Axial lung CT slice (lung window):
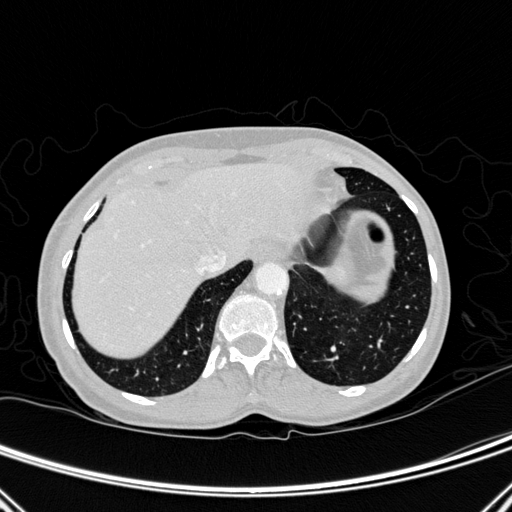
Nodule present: no